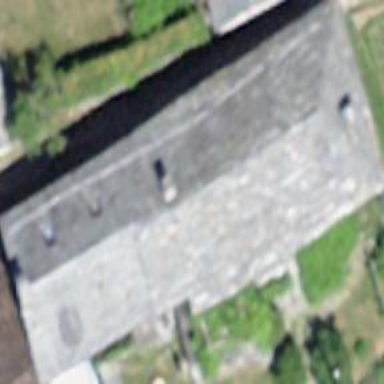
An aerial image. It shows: Building with gabled grey roof.